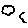
Label: cloud